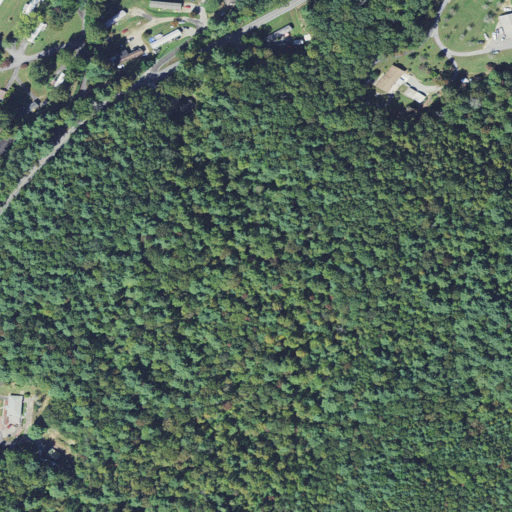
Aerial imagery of mountain in North Carolina named Piney Mountain containing mixed forest, deciduous forest, open development, evergreen forest, low intensity development, medium intensity development, and pasture